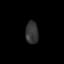
Tissue: skin
Cell type: Epithelial cells
Senescence score: 0.2609
Nuclear area (px): 280
Mean DAPI intensity: 52.271